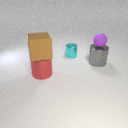
small cyan metal cylinder to the right of large red metal cylinder